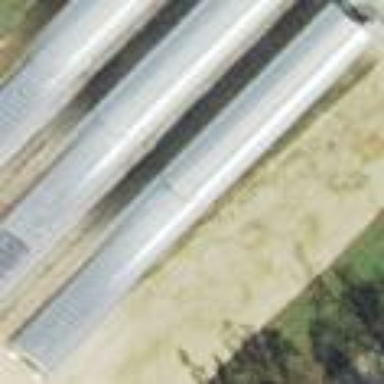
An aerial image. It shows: Greenhouse.